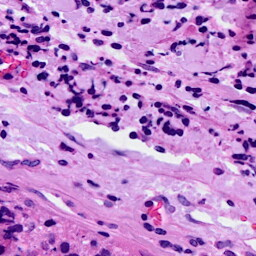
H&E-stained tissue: Breast